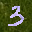
Label: 3